Interaction volume radius: 10 \u00c5
Interaction volume height: 20 \u00c5
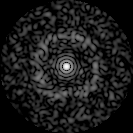
Disorder parameter: 0.8281